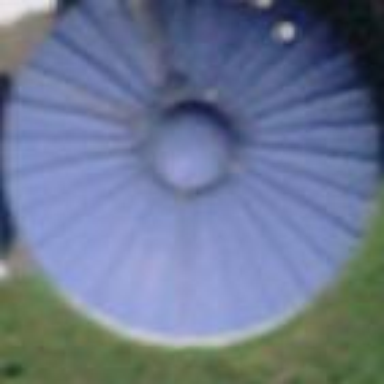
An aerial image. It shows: Storage tank with man-made structure.